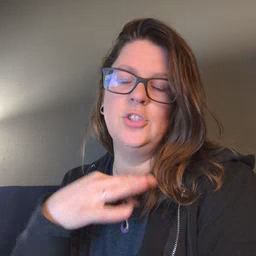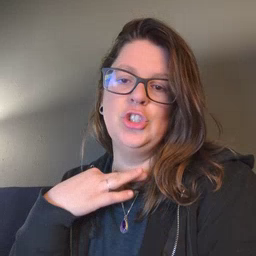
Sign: shirt